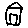
Label: house